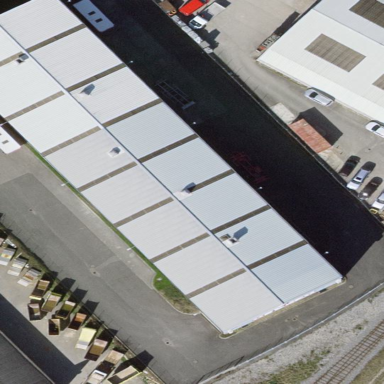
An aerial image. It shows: Warehouse building.